Question:
During compile time JSON.encode error appearing though I've downloaded the latest API, It's a Flash Professional Project.
'''
private function connect(id:String):void {
Security.loadPolicyFile("https://fbcdn-profile-a.akamaihd.net/crossdomain.xml");
Facebook.init(id, initHandler);
}
'''
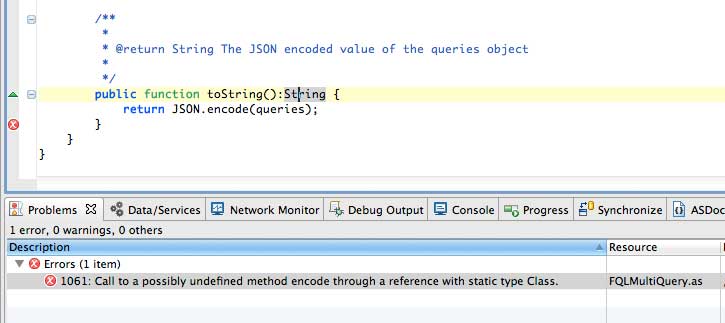
Answer: JSON is now an intrinsic class in as3, if you're using adobe.com.serialization.JSON you should specify the complete package when using it, like this:
'''
com.adobe.serialization.json.JSON.encode(object)
'''
in stead of
'''
JSON.encode(object)
'''
See here: <URL>